Question: Hi i am developing android application which read the QR Code. Now for that i have used ZXing library. Now when i add this library in my app it shows Error (See Image Below). I don't know y this happen plz give me proper guidence regarding it. Thanx in advance.I have refer this link <URL> .
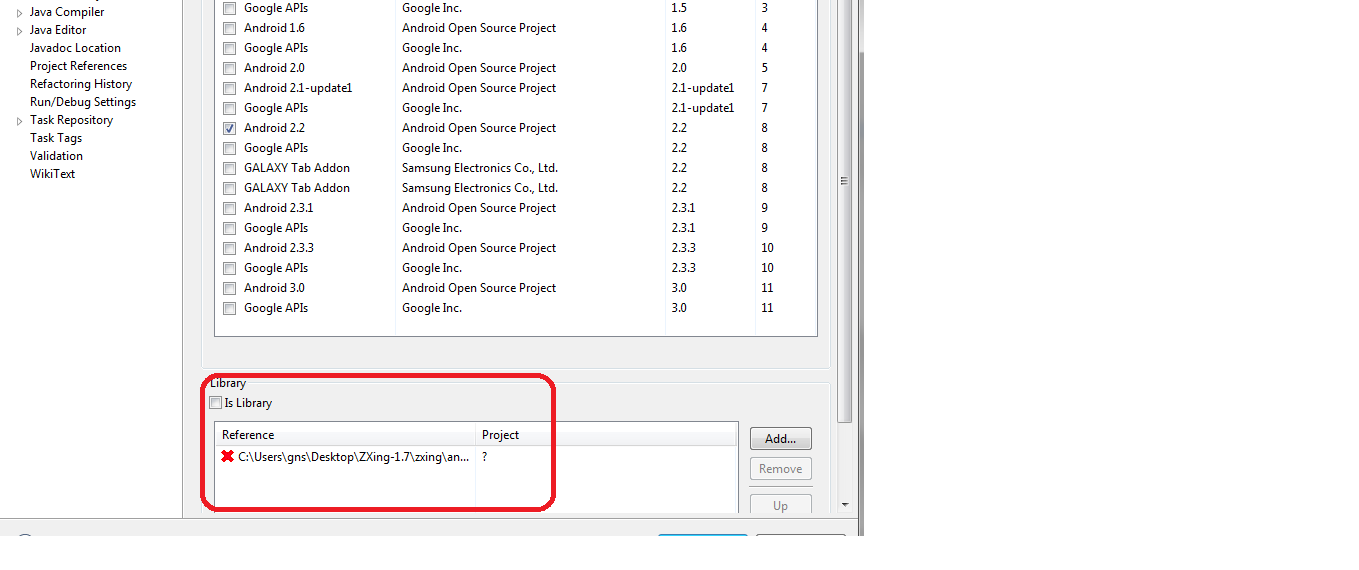
Answer: I have Found the problem. The Problem was the library that i have added was in the different work space. The library should be in the same workspace.